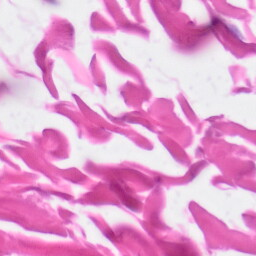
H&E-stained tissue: Skin